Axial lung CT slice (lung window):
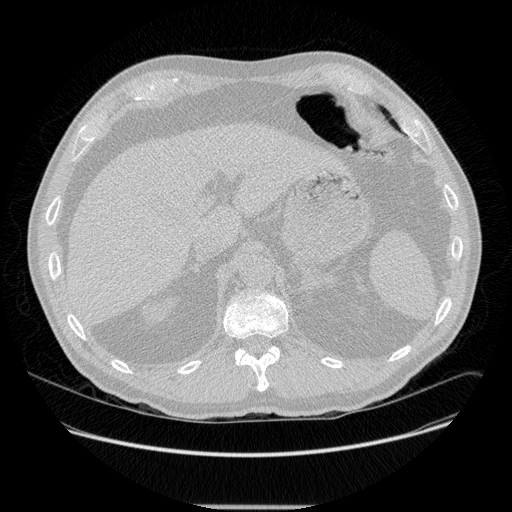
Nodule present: no